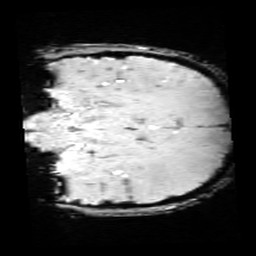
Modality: SWI
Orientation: coronal
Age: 13
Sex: male
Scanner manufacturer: siemens
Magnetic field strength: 3 T
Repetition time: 0.027 s
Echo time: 0.02 s